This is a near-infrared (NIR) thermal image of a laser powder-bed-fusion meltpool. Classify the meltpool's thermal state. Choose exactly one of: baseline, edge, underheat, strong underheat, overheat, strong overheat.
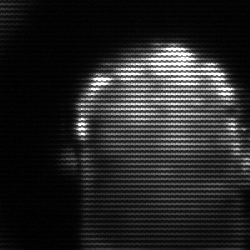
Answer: baseline